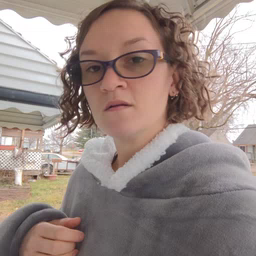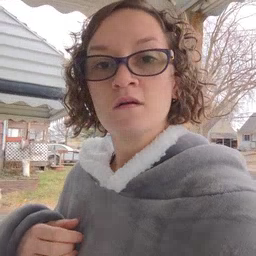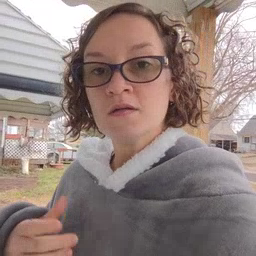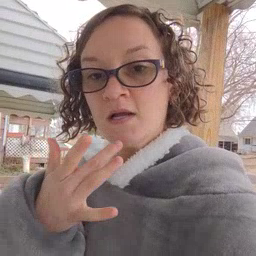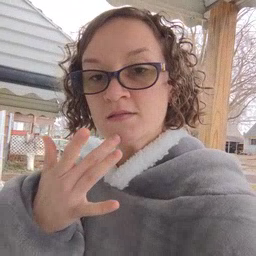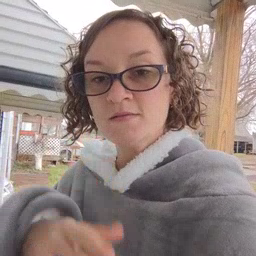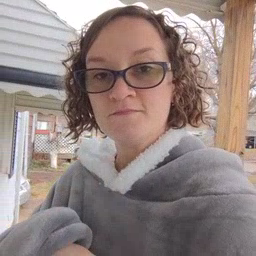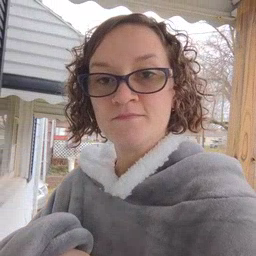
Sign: taste